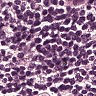
Metastatic tissue present: no